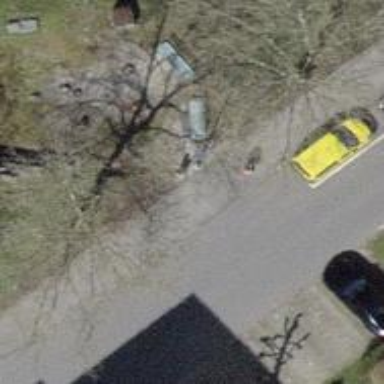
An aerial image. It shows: Bench for seating.